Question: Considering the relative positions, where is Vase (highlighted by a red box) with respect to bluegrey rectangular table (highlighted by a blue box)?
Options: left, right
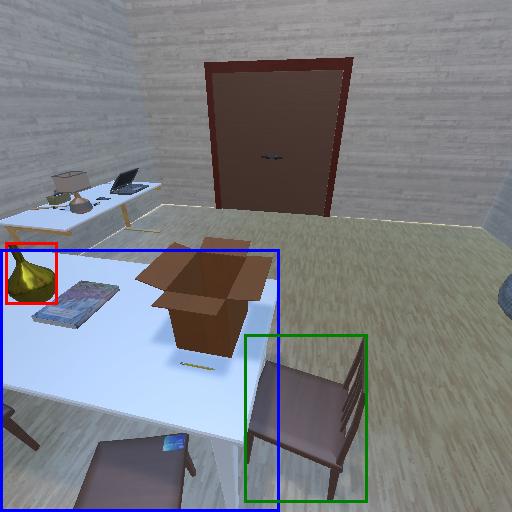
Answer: left